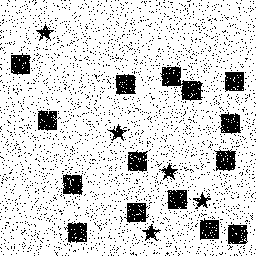
Squares: 15
Triangles: 0
Stars: 5
Total shapes: 20